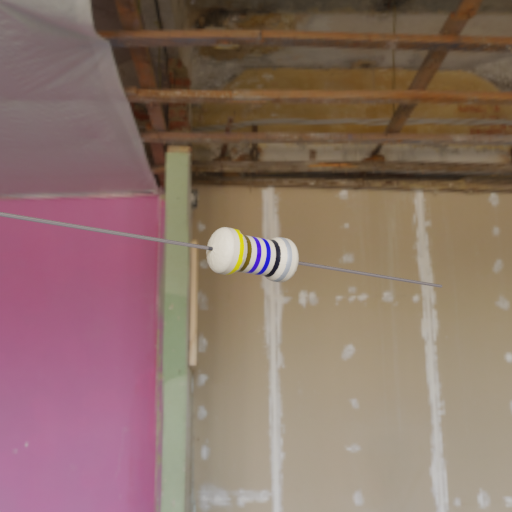
Resistor colour bands (in order): yellow, brown, blue, blue, black, silver